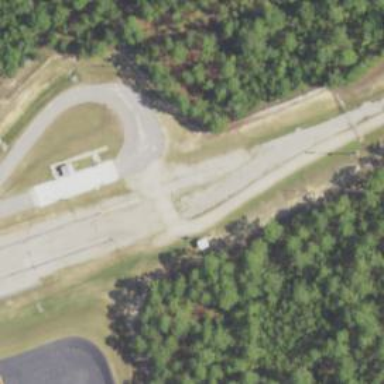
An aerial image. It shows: Abandoned railway spur service for transporting petroleum freight.